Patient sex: M
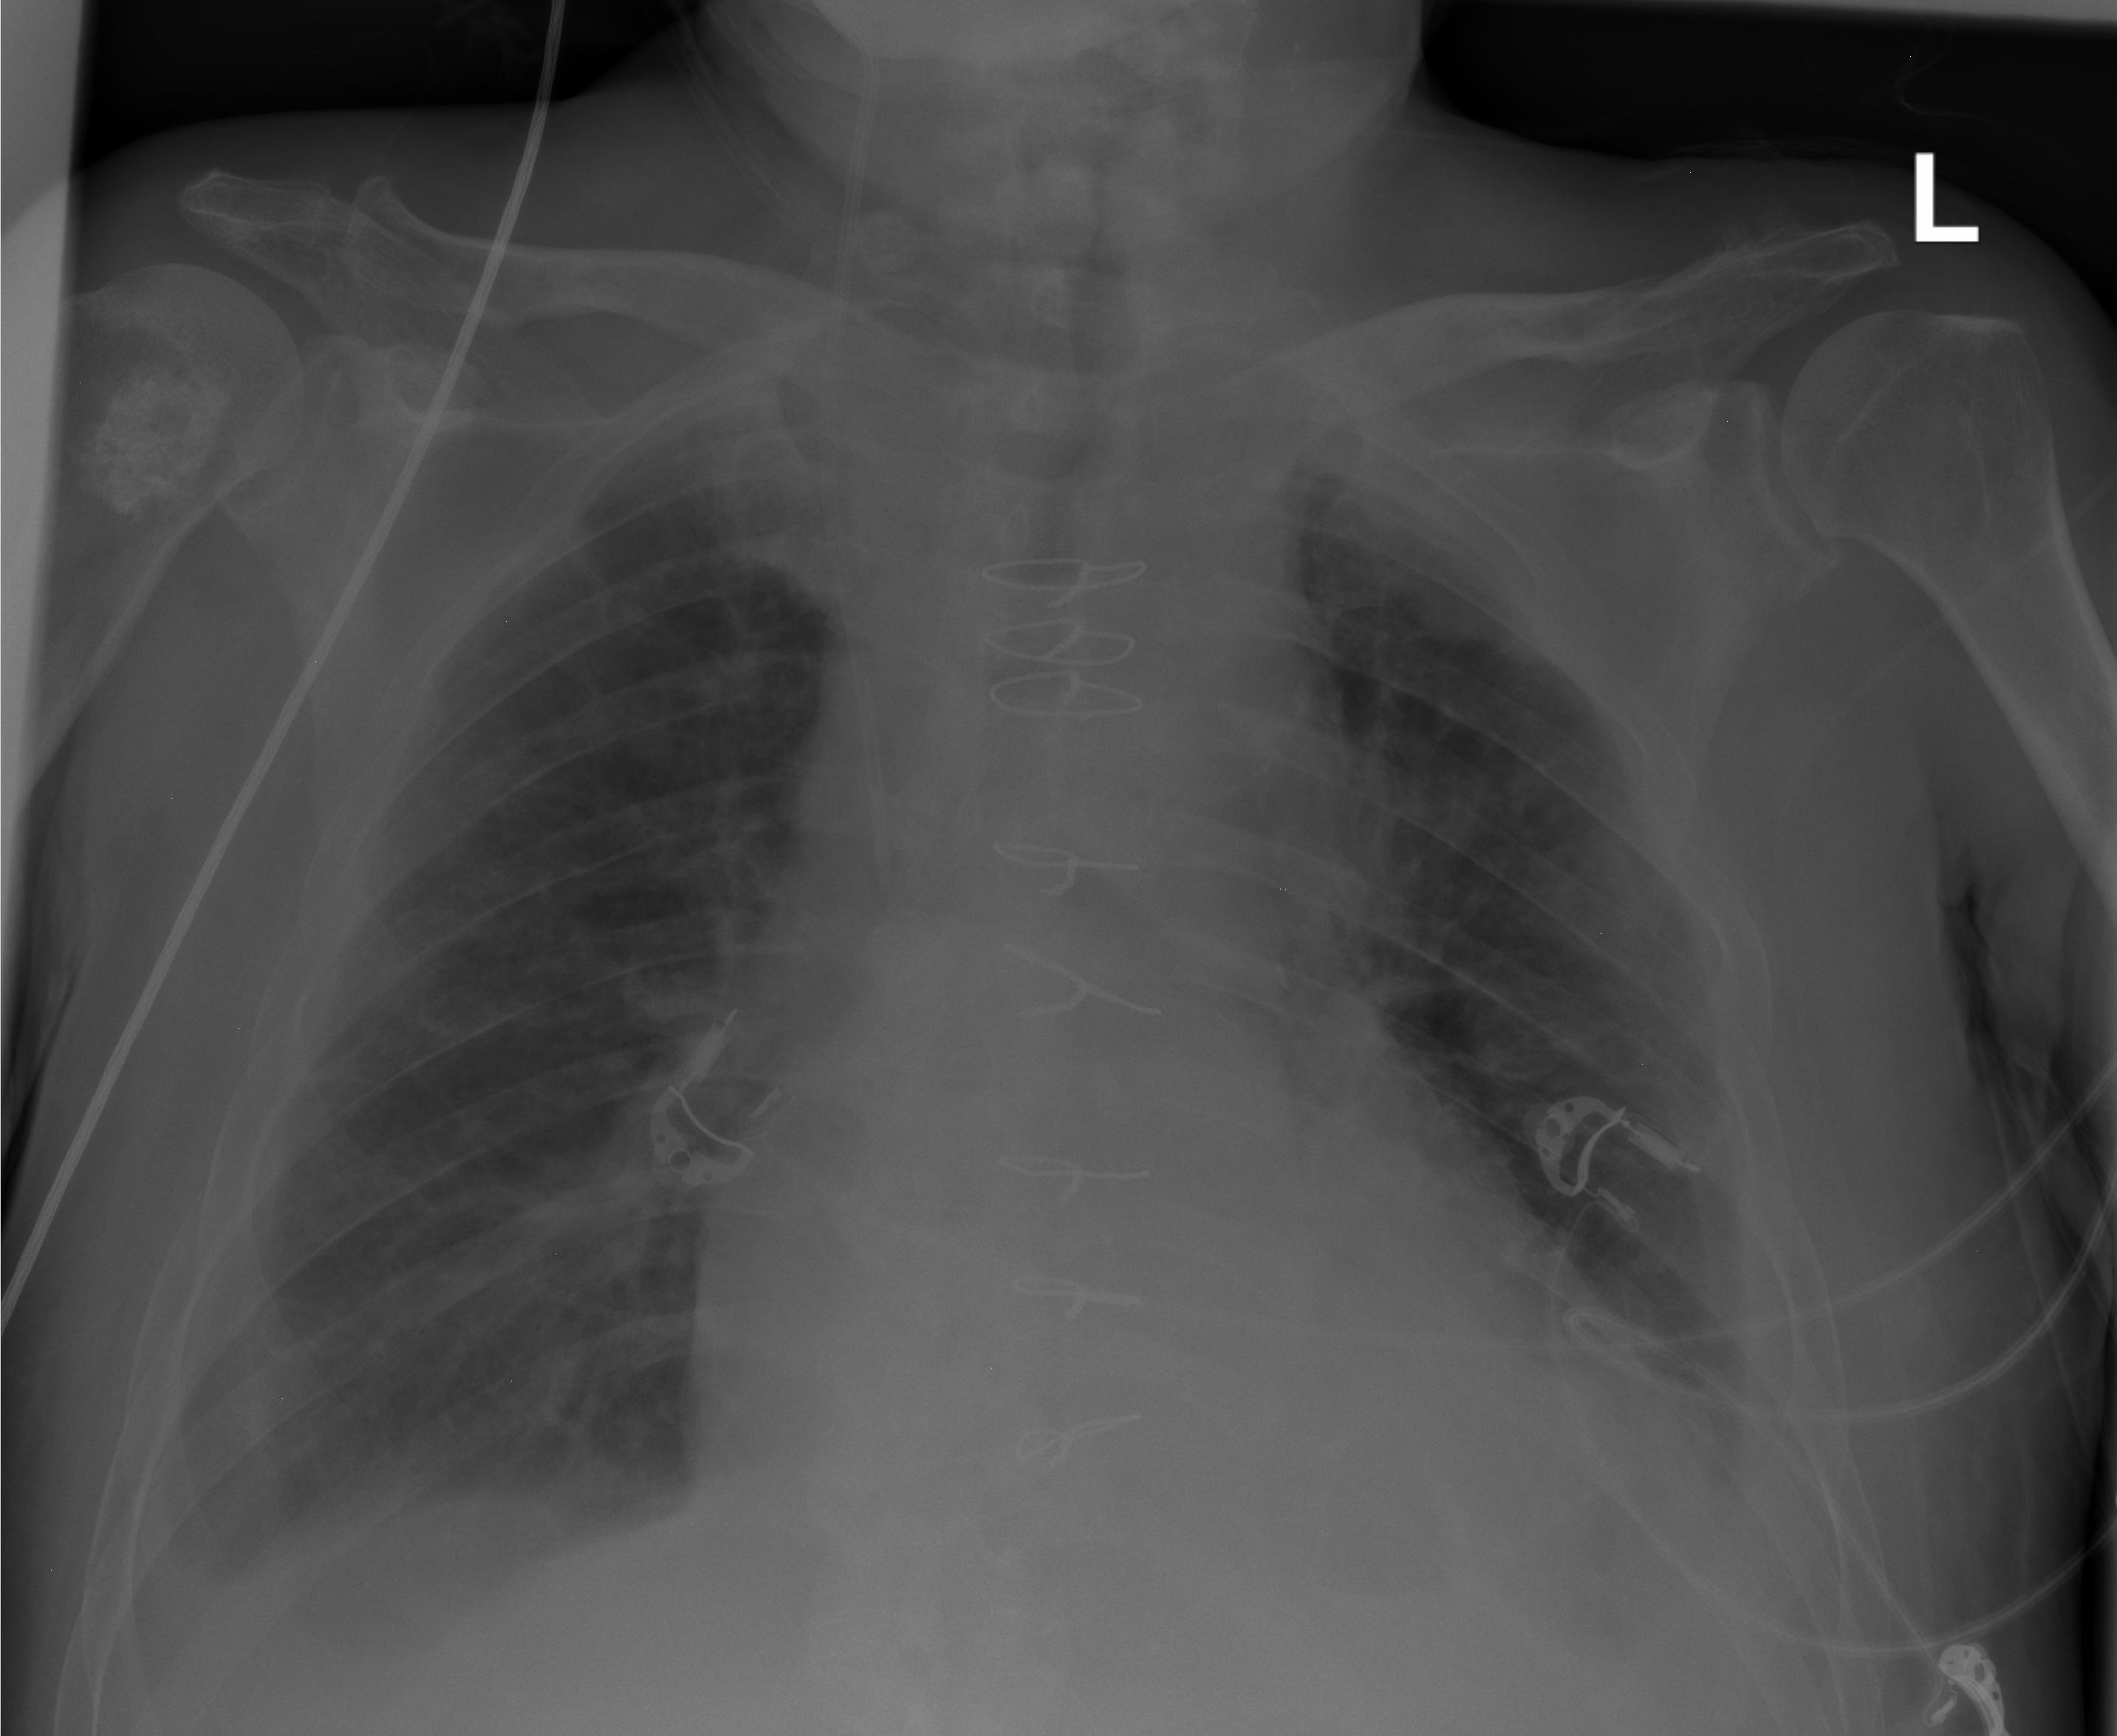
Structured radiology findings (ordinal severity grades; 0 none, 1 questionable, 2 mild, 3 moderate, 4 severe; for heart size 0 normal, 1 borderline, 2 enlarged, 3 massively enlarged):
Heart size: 2
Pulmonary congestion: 1
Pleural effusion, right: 2
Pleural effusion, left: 2
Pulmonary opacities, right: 0
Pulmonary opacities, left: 0
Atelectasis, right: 0
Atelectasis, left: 2